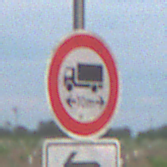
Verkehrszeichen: TatsaechlicheLaenge
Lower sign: RichtungsangabeDurchPfeile2
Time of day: SunriseSunset
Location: Outdoor (Nature)
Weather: PartlyCloudy
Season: NotSpecified
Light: Natural